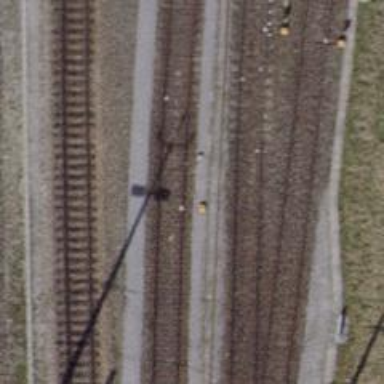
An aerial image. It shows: Rail siding with electrified contact lines for trains.